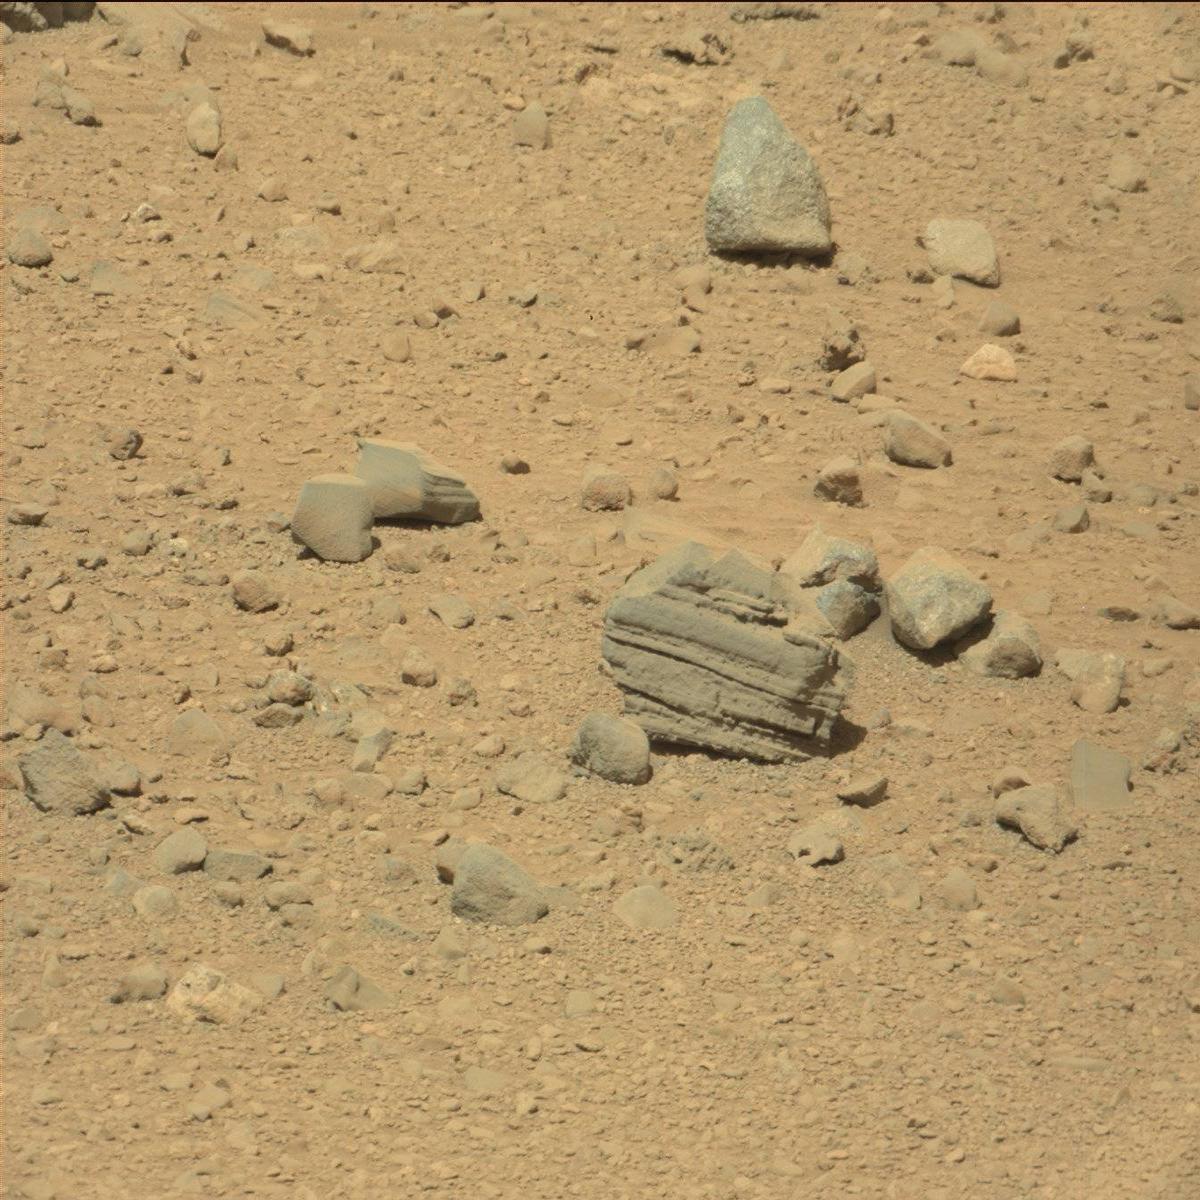
Terrain classes present: Bedrock, Rock, Sand / Soil